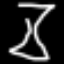
Label: hourglass